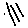
Label: line